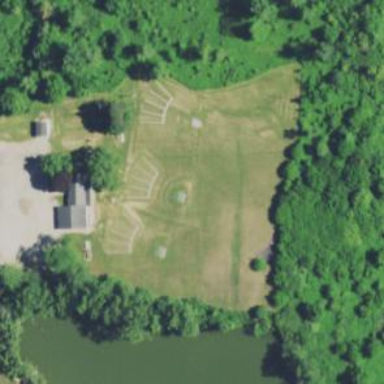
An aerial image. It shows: Shooting range on leisure land pitch.